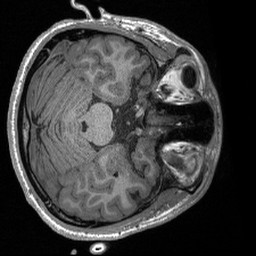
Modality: T1w
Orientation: axial
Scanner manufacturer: siemens
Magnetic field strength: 3 T
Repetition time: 2.4 s
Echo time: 0.00213 s